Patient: sex F, age 61
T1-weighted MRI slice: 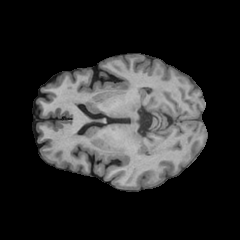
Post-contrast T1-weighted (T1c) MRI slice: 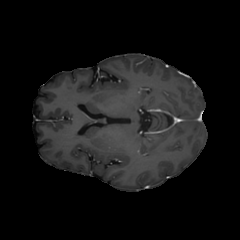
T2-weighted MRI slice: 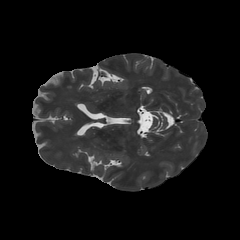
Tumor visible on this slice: no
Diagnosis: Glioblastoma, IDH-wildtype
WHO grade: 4